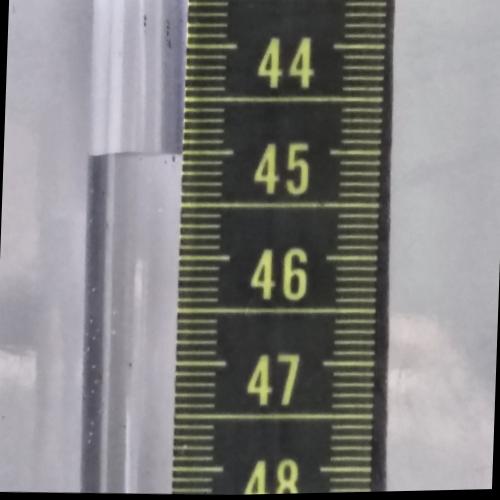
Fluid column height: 45.0 cm